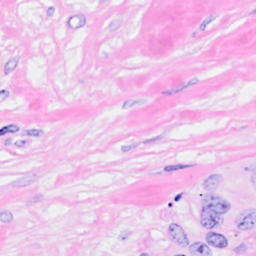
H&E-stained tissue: Breast